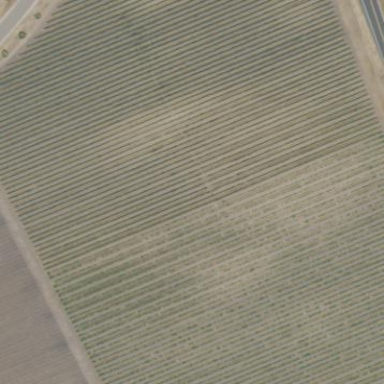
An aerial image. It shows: Vineyard with grape crops.